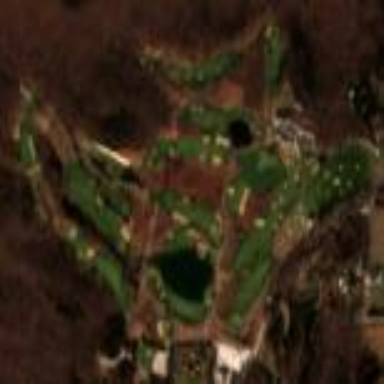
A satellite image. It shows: Golf course surrounded by greenery.